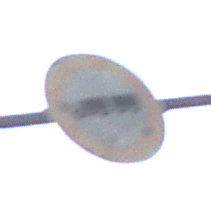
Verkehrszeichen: VerbotLastkraftwagenMitAnhaenger
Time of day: MorningAfternoon
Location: Outdoor (Urban)
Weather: Overcast
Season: NotSpecified
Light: Natural